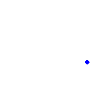
Particle: proton